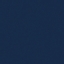
Land use / land cover: SeaLake